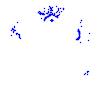
Particle: proton